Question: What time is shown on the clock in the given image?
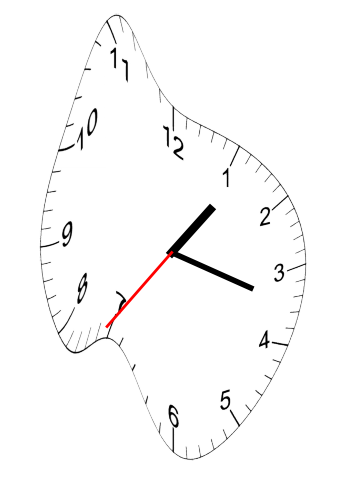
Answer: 01:17:36